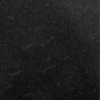
Label: dusty